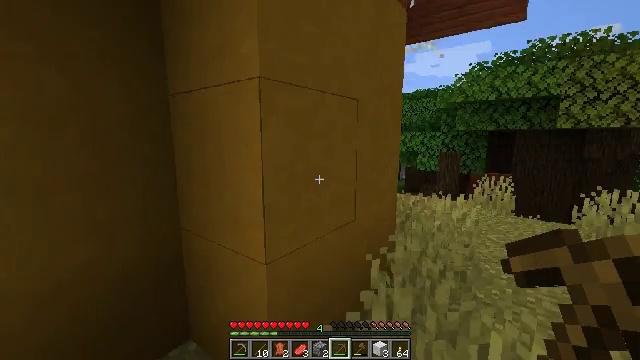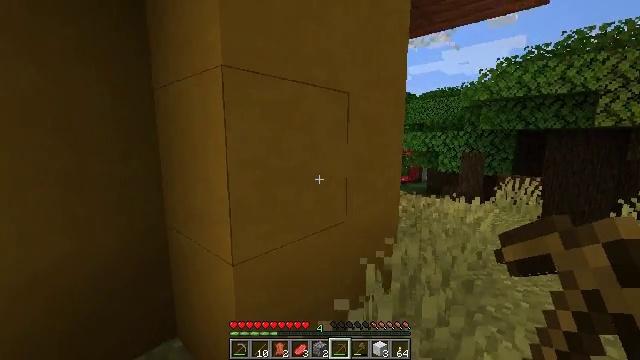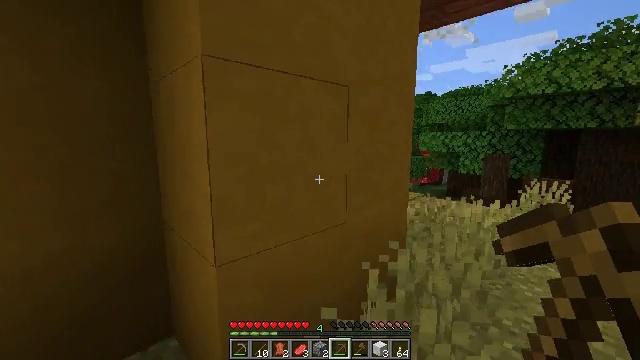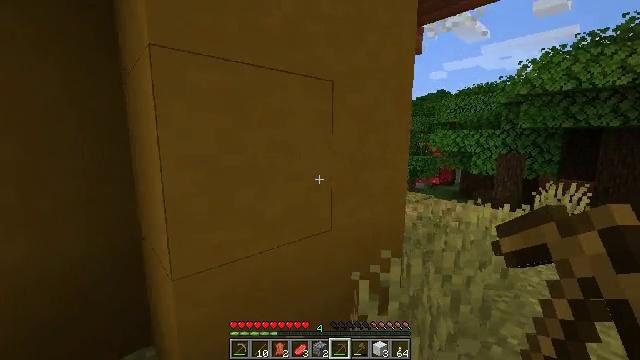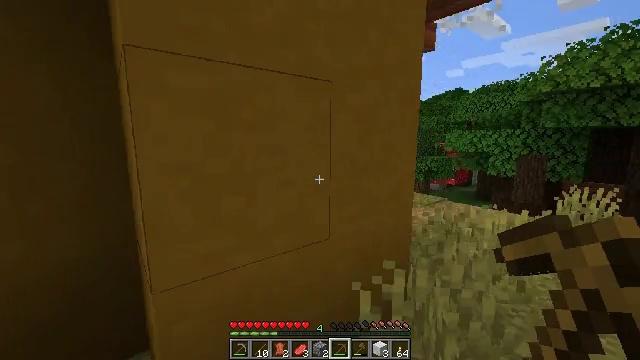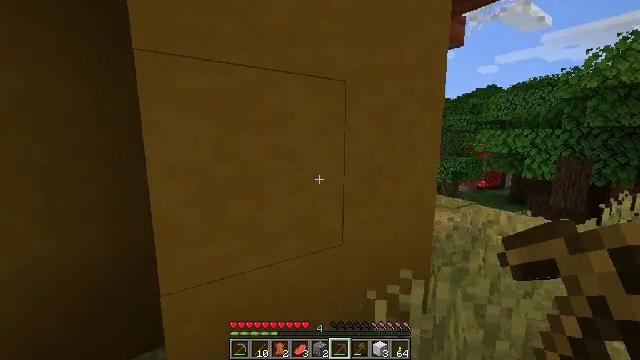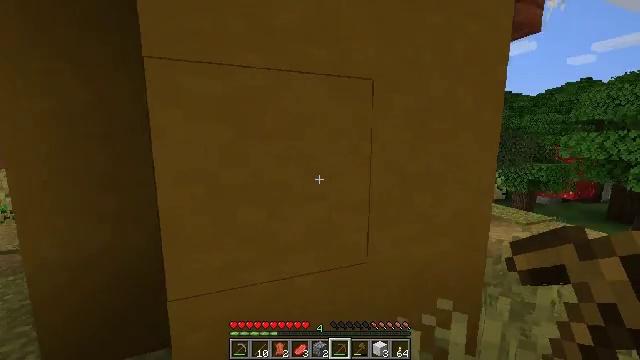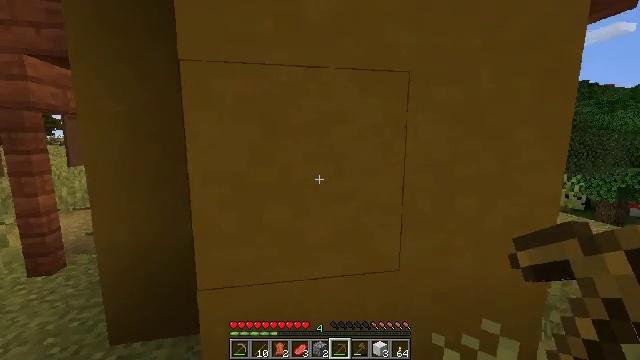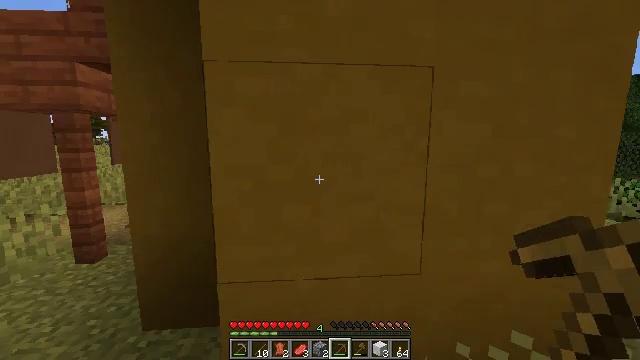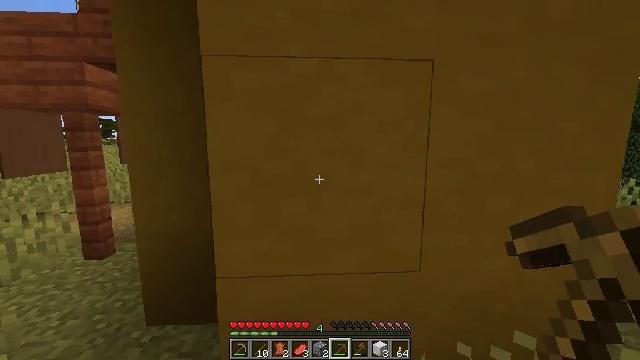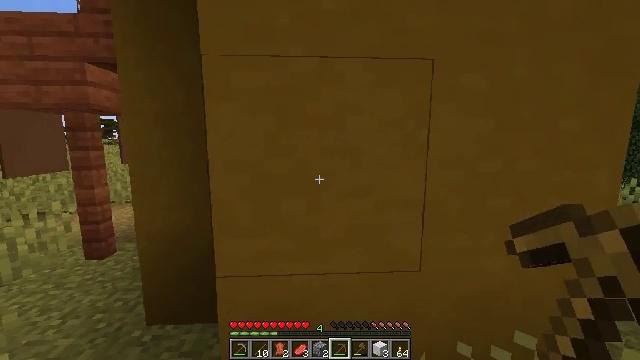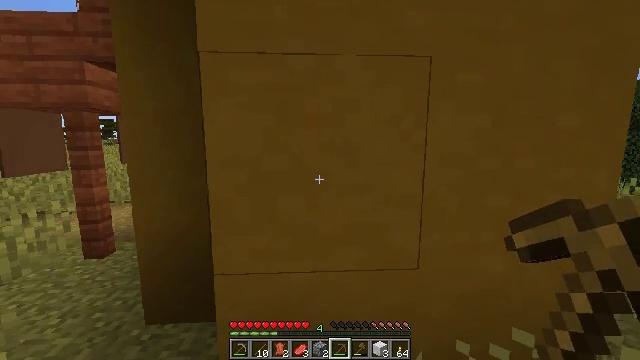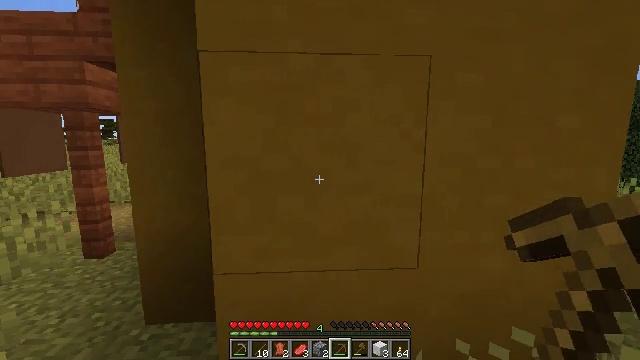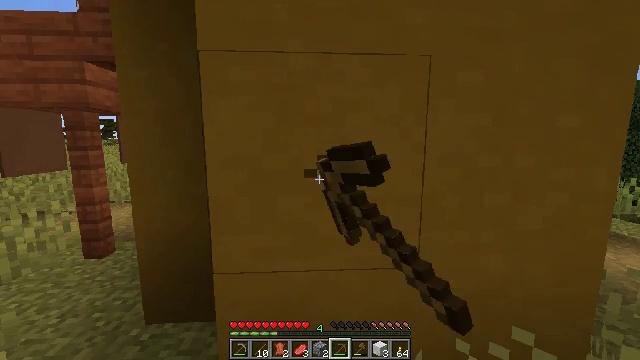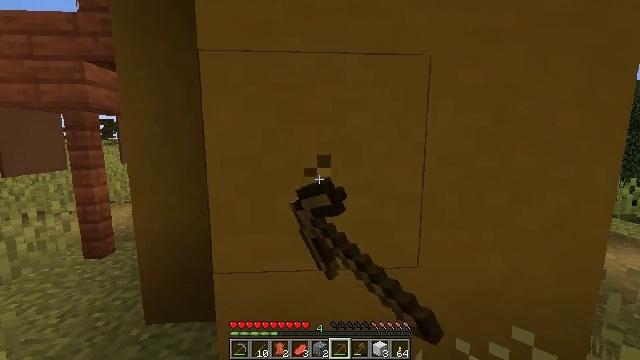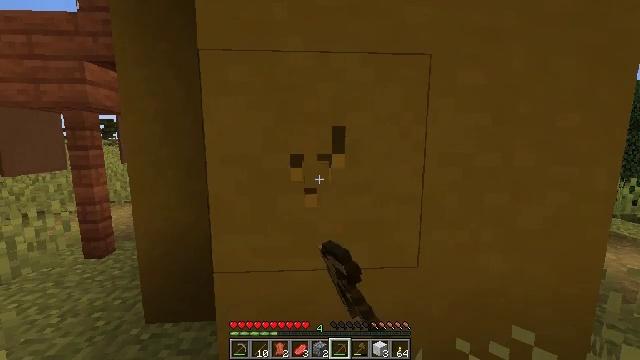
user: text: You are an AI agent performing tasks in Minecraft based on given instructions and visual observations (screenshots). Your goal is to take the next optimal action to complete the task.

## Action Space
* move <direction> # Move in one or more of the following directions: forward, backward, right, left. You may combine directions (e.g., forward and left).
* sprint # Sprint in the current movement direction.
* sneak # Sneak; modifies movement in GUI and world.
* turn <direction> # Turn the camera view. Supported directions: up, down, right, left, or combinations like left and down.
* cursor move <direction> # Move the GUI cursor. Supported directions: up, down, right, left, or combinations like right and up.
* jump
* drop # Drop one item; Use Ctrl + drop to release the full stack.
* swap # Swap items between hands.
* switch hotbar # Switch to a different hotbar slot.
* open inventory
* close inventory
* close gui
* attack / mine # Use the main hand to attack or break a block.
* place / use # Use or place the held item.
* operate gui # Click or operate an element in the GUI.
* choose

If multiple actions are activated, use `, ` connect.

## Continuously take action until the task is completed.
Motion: motion action
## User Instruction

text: Collect yellow terracotta using a pickaxe.
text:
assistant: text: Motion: move forward and move right, turn left
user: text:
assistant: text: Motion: move forward and move right, turn left
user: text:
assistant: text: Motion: move forward and move right, turn left
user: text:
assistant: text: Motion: move forward and move right, turn left
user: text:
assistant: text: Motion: move forward and move right, turn left
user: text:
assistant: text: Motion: turn left
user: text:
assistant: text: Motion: turn left
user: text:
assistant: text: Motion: turn left
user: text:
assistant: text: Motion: turn left
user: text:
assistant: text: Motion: no_op
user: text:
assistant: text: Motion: no_op
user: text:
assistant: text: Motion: attack / mine
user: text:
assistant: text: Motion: attack / mine
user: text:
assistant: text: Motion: attack / mine
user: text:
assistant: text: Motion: attack / mine
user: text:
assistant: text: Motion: attack / mine
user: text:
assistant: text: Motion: attack / mine
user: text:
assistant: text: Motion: attack / mine
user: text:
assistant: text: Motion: attack / mine
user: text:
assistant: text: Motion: attack / mine
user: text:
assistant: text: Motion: attack / mine
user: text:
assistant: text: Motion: attack / mine
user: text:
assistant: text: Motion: attack / mine
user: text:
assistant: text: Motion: attack / mine
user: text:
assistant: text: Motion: attack / mine
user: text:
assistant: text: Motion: attack / mine
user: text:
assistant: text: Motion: attack / mine
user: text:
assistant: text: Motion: attack / mine
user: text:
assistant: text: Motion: attack / mine
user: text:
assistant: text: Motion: attack / mine